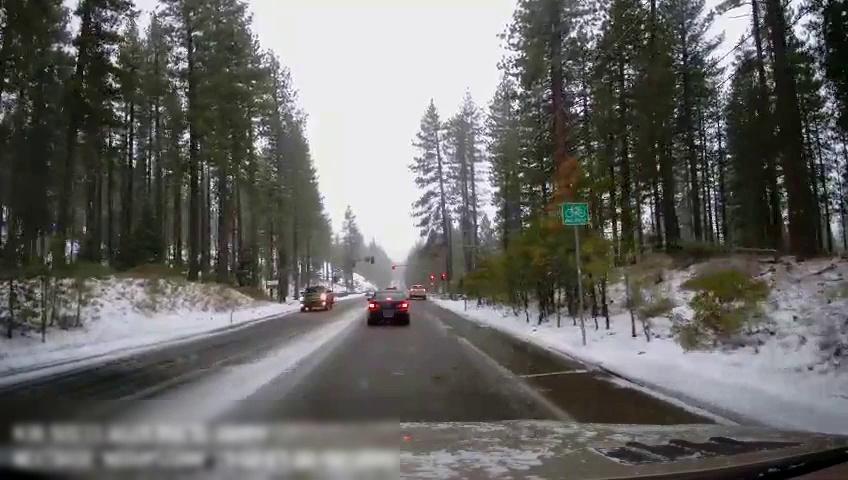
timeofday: Day
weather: Snowy
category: Drivable Space
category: Vehicles | Truck
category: Vehicles | SUV
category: Vehicles | Car
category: Lanes | Opposite Lane
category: Lanes | Opposite Lane
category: Lanes | Current Lane
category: Traffic | Signs